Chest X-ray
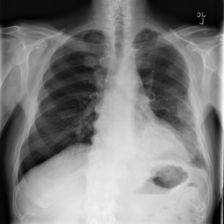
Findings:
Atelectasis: negative
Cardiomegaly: negative
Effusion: negative
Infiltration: negative
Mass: positive
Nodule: positive
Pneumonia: negative
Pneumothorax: negative
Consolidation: negative
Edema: negative
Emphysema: negative
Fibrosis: negative
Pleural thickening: negative
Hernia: negative